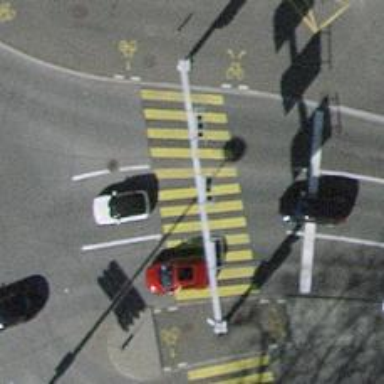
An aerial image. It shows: Crossing with traffic signals and zebra markings on the road. There is pedestrian island at the crossing.